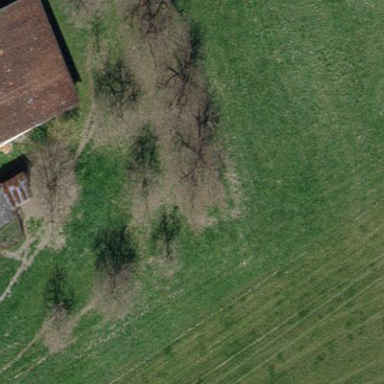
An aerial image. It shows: Orchard.